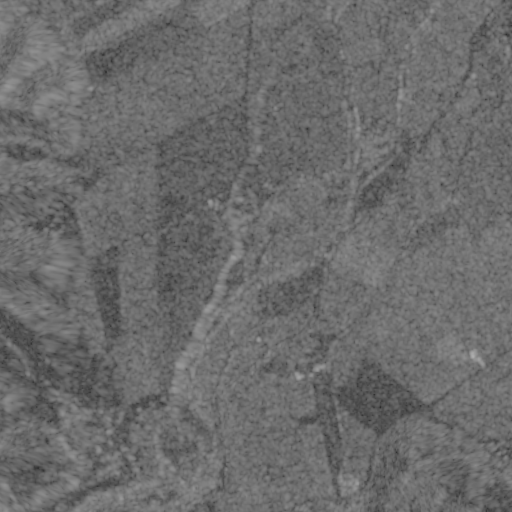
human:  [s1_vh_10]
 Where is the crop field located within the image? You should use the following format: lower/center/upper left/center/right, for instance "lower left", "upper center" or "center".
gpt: The crop field is located in the upper right of the image.
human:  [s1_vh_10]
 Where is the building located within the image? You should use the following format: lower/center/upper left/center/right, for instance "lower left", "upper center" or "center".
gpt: The building is located in the lower left of the image.
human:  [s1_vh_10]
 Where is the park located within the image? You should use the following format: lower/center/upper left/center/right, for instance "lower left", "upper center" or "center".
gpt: There is no park in the image.

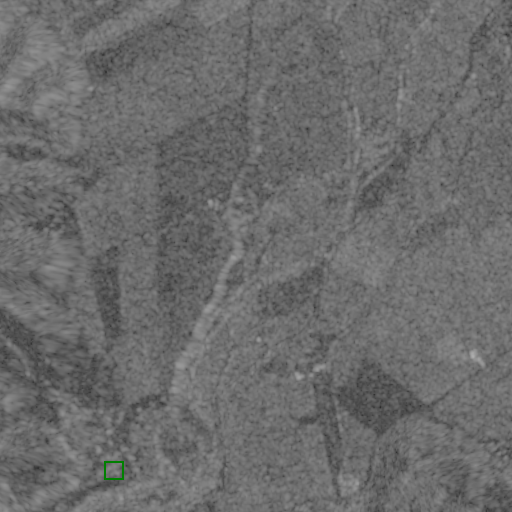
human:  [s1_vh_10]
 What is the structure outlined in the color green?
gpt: The structure outlined in green is a wastewater plant.
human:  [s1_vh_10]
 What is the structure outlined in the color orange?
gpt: There is no orange outline.